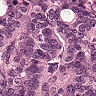
Metastatic tissue present: yes